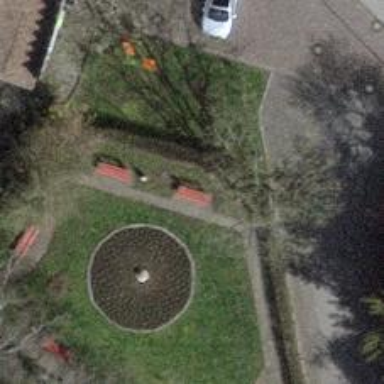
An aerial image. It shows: Red bench.